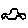
Label: car